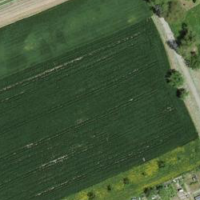
EUNIS habitat code: 25
Species observed at this site:
Corvus corone
Sturnus vulgaris
Emberiza citrinella
Dendrocopos major
Emberiza cirlus
Corvus frugilegus
Prunella modularis
Fringilla coelebs
Passer domesticus
Buteo buteo
Sylvia atricapilla
Carduelis carduelis
Turdus merula
Passer montanus
Phylloscopus collybita
Hirundo rustica
Milvus milvus
Phoenicurus ochruros
Ciconia ciconia
Falco tinnunculus
Picus viridis
Delichon urbicum